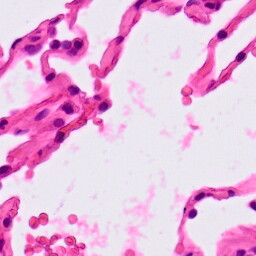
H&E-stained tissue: Lung